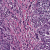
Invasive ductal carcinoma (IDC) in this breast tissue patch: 0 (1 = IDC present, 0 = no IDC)